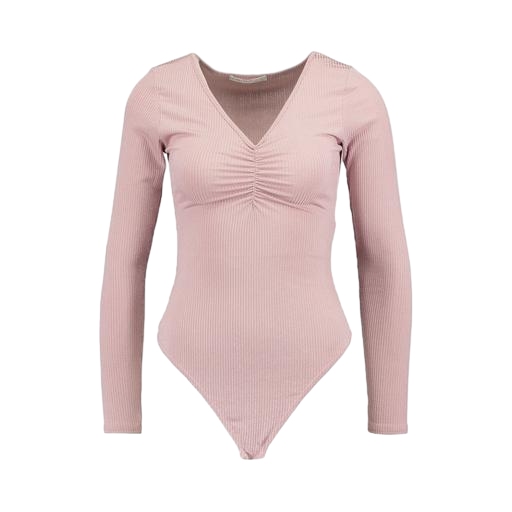
pink women drape v-neck long sleeve, pink and long sleeves, pink long-sleeve shirt, white background